Field crop: maize
Growth stage: 2
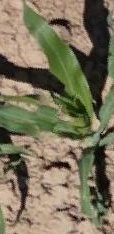
Species: maize